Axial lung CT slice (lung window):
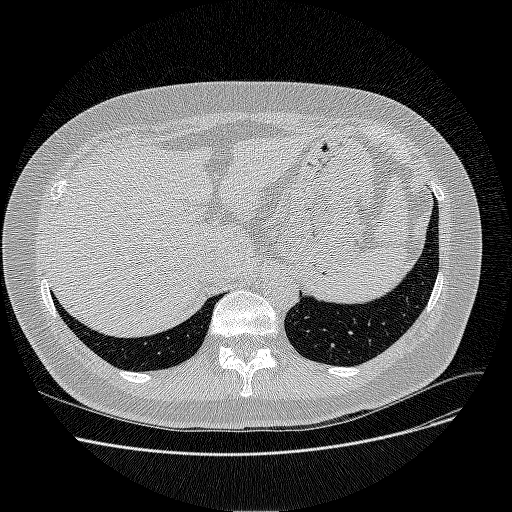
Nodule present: no